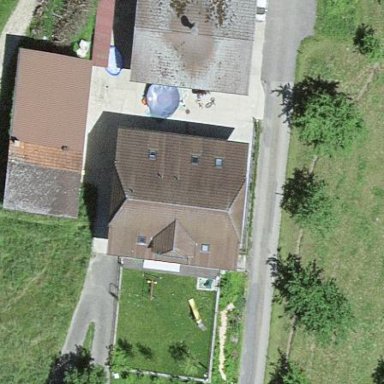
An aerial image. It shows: Residential building.